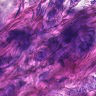
Metastatic tissue present: yes